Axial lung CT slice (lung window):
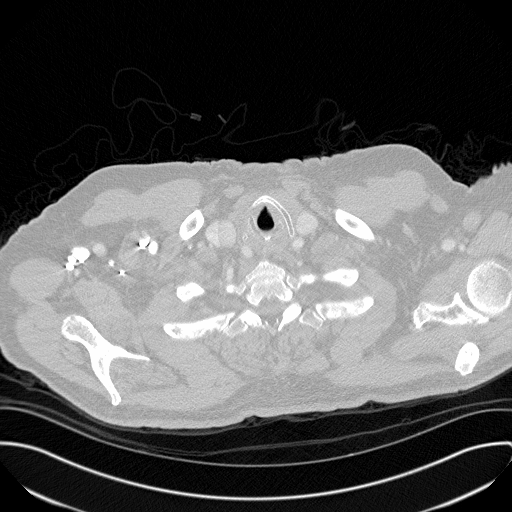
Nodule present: no